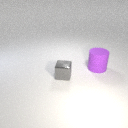
small gray metal cube to the left of large purple rubber cylinder